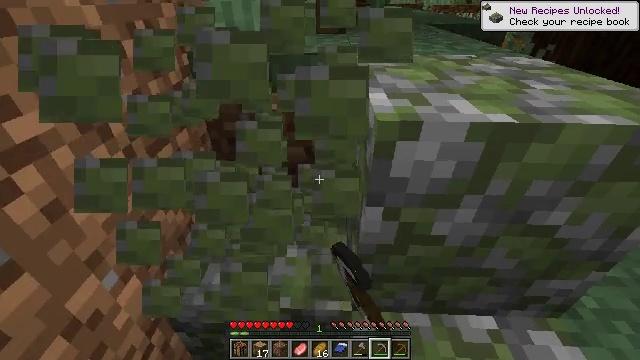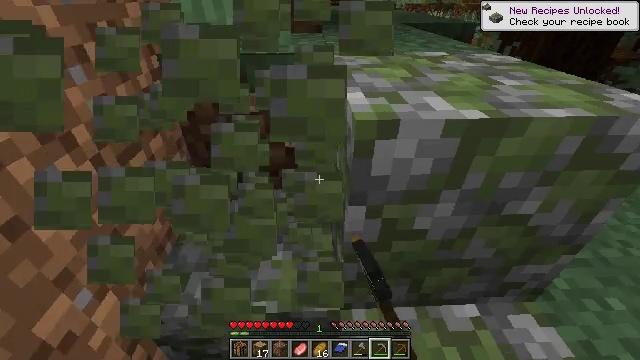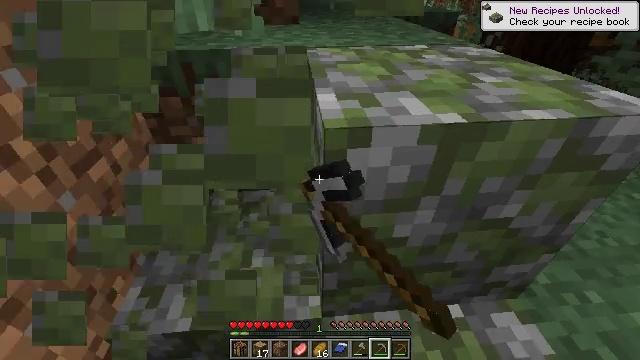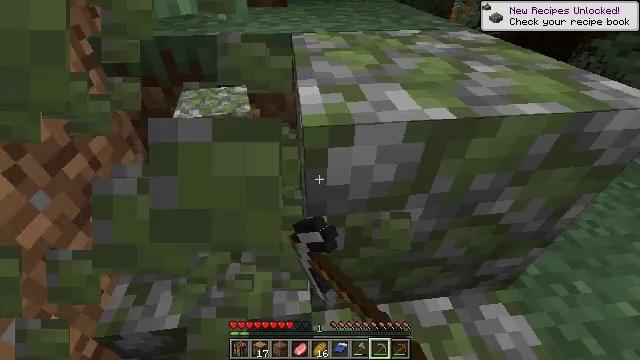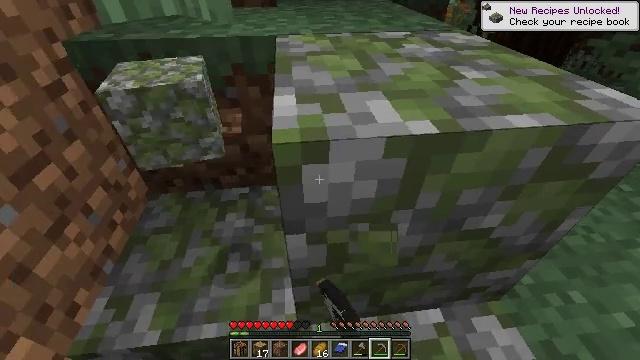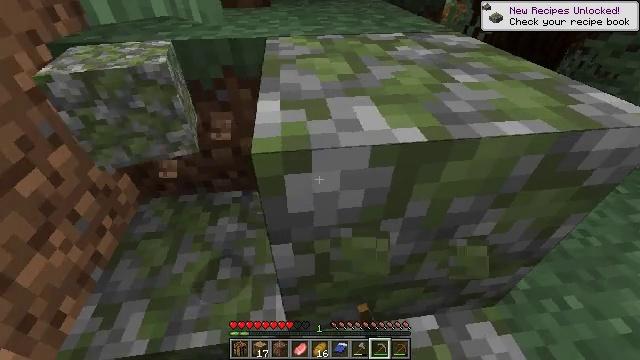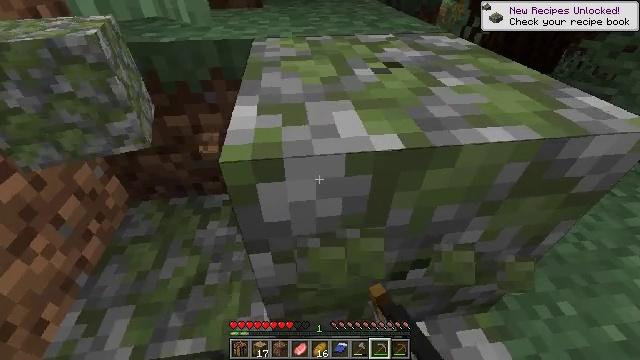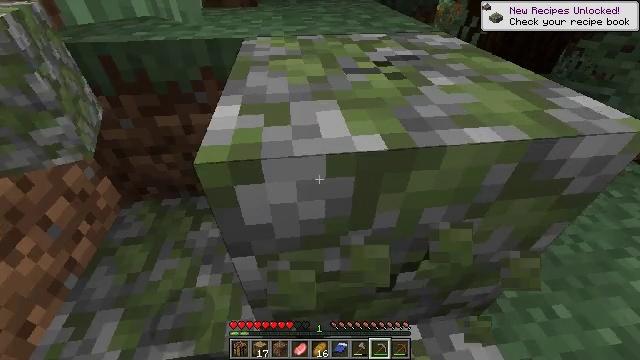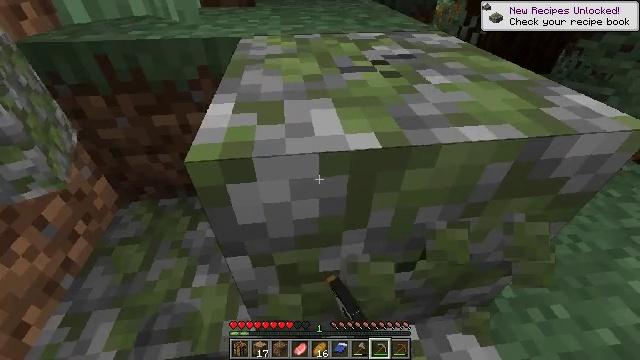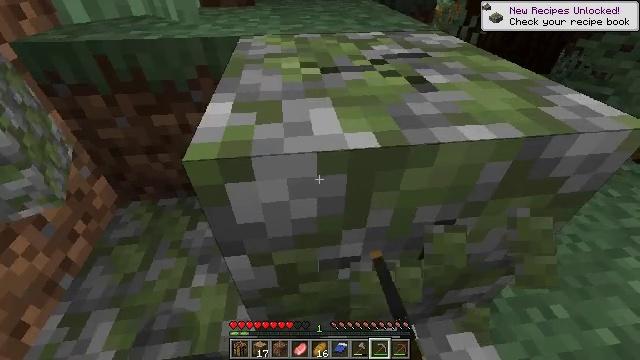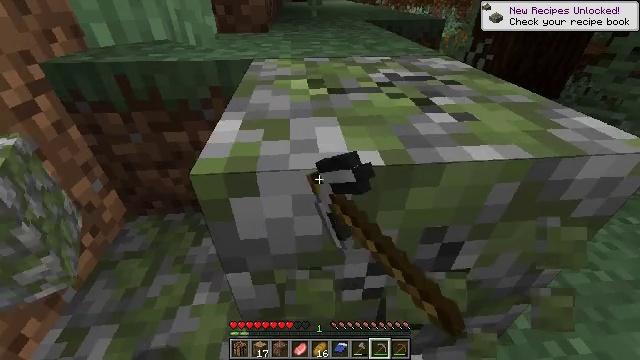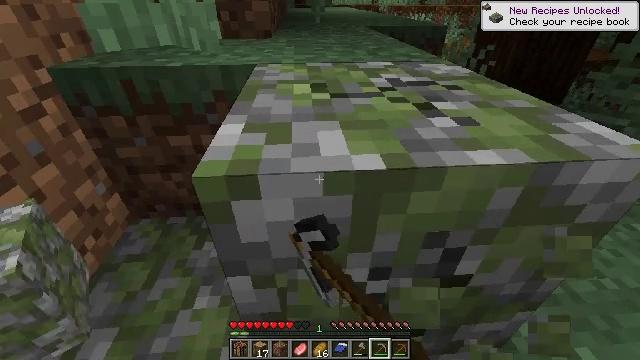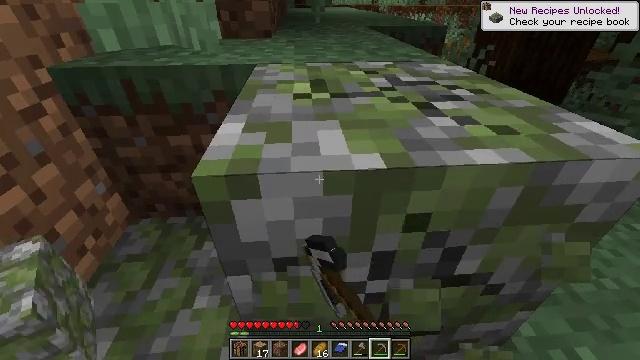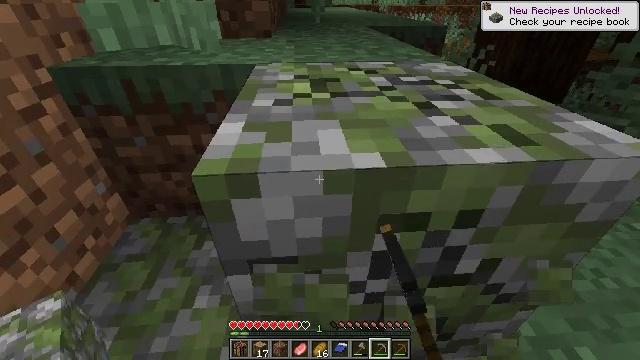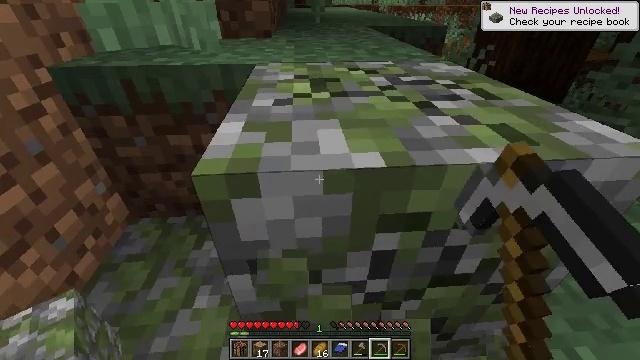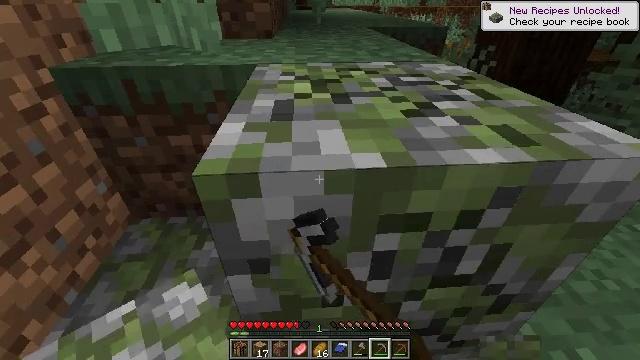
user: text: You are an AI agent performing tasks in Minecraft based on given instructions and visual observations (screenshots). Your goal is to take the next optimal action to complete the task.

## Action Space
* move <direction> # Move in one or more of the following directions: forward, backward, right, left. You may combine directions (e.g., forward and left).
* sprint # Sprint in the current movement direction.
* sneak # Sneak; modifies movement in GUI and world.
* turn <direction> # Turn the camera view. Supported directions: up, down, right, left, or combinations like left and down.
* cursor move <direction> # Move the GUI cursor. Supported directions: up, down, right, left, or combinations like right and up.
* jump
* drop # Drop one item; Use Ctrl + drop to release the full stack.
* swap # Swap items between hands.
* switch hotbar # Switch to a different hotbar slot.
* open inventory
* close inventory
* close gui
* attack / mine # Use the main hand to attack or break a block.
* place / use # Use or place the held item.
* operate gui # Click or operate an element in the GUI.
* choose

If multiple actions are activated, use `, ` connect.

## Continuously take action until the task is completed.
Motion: motion action
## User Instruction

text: Collect mossy cobblestone from a structure.
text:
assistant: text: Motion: move forward and move right, sneak, turn right, attack / mine
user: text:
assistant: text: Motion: move forward and move right, sneak, turn right and down, attack / mine
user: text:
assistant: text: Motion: move forward and move right, sneak, turn down, attack / mine
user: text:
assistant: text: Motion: move forward and move right, sneak, attack / mine
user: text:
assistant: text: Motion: move right, sneak, attack / mine
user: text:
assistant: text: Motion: sneak, attack / mine
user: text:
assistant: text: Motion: sneak, attack / mine
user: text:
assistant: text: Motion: sneak, attack / mine
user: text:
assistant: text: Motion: sneak, attack / mine
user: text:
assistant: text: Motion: sneak, turn left and up, attack / mine
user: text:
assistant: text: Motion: sneak, turn up, attack / mine
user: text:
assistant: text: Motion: sneak, attack / mine
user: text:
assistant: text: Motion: sneak, attack / mine
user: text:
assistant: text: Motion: sneak, attack / mine
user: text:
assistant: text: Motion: sneak, attack / mine
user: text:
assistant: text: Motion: sneak, attack / mine
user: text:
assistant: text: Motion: sneak, attack / mine
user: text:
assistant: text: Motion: sneak, attack / mine
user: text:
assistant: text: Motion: sneak, turn left and up, attack / mine
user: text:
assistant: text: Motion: sneak, turn left and up, attack / mine
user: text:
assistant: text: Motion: sneak, turn left and up, attack / mine
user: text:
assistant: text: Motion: sneak, turn left and up, attack / mine
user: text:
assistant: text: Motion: sneak, turn left and up, attack / mine
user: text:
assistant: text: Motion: sneak, turn left and up, attack / mine
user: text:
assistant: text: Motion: sneak, attack / mine